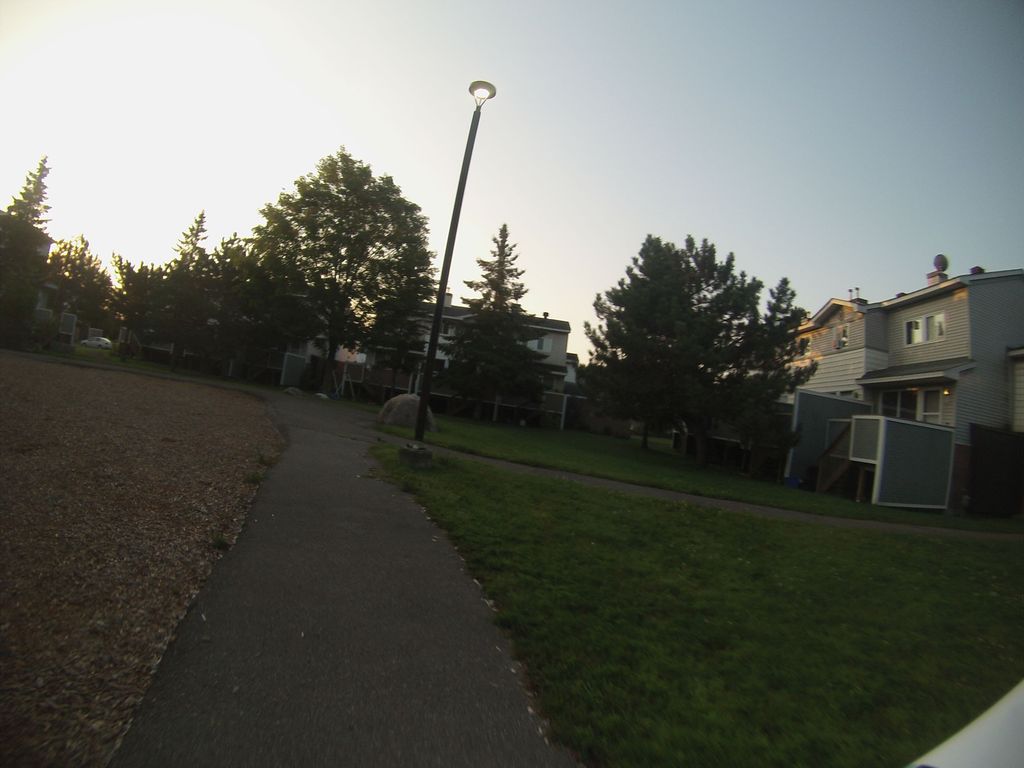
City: ottawa-gatineau